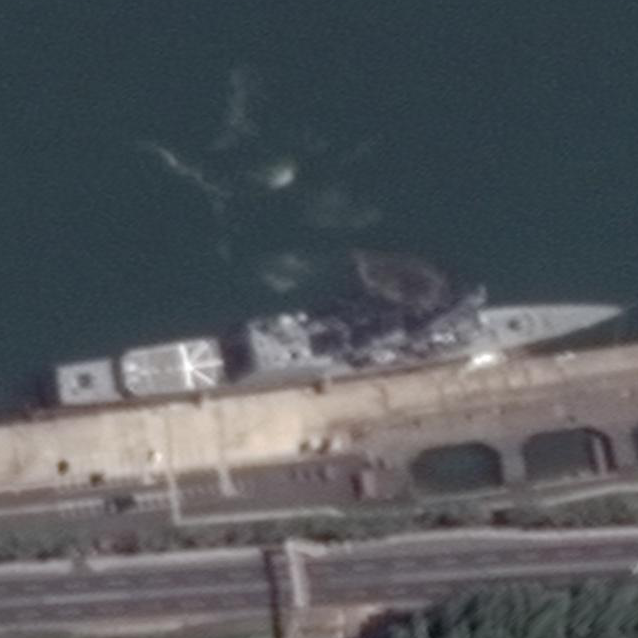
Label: Abukuma-class_frigate